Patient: sex F, age 83
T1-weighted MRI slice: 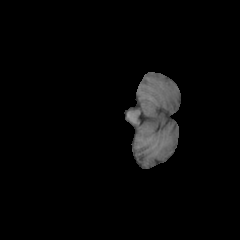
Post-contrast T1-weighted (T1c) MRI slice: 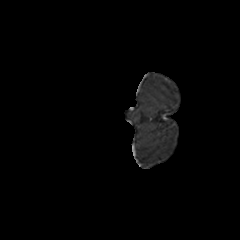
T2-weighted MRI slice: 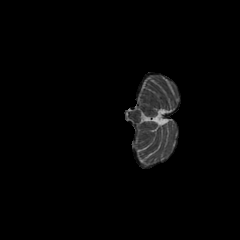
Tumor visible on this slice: no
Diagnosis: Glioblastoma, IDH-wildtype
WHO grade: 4